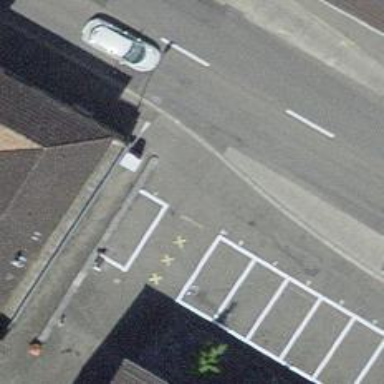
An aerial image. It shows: Asphalt sidewalk along the footway.